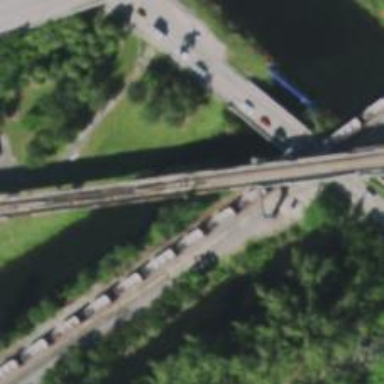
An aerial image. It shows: Bridge with electrified rails.